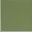
Piece: xx